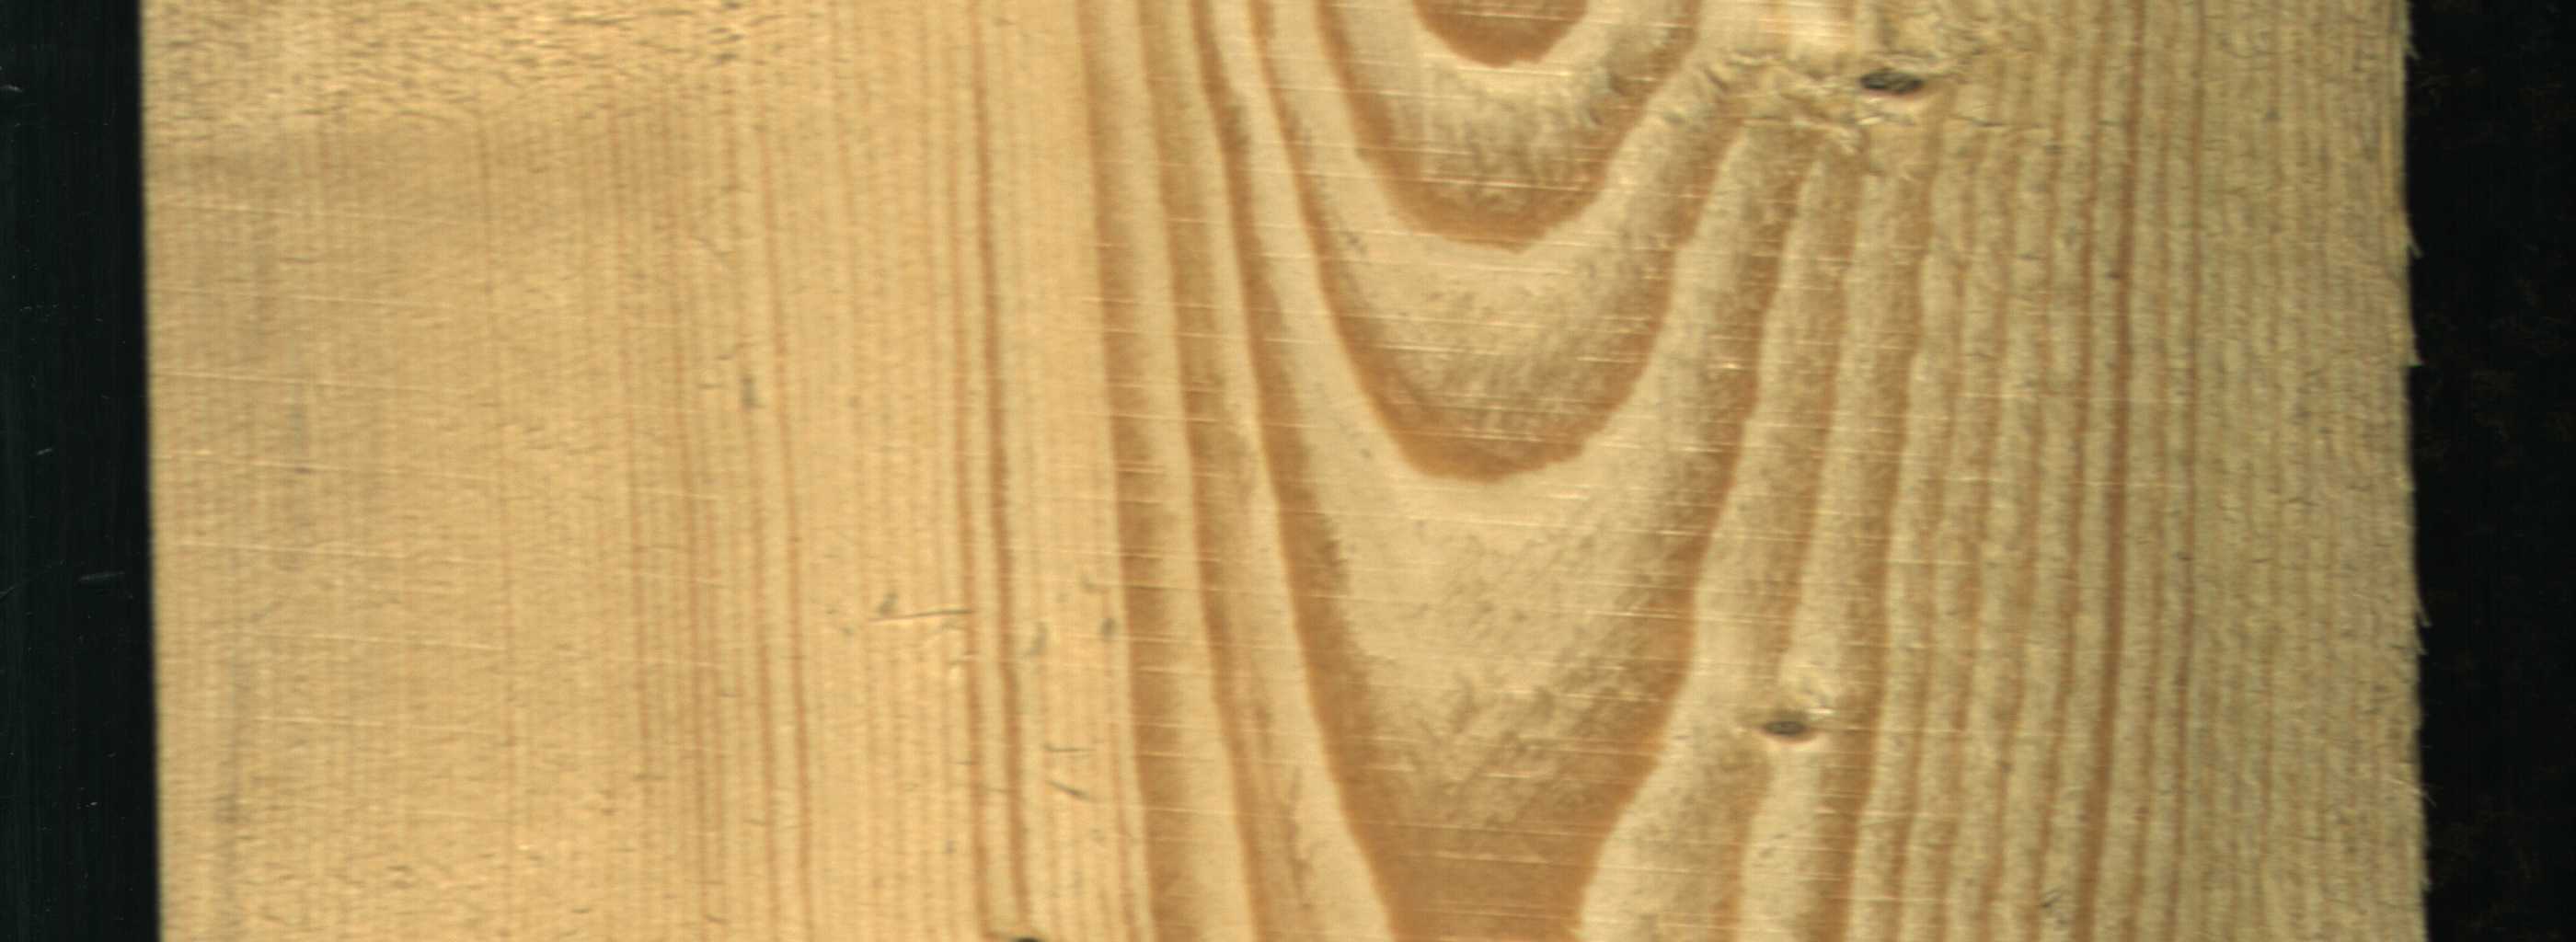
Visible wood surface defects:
Dead_Knot
Live_Knot
Live_Knot